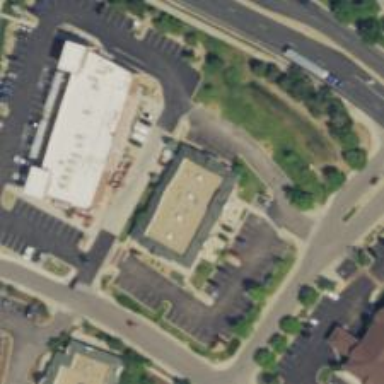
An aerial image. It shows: Healthcare clinic.